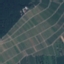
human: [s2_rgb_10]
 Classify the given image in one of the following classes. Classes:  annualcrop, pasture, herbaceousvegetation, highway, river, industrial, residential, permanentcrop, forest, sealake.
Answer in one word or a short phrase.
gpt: PermanentCrop